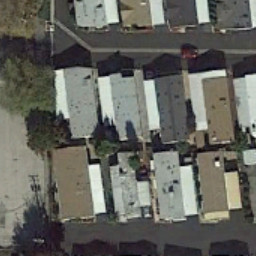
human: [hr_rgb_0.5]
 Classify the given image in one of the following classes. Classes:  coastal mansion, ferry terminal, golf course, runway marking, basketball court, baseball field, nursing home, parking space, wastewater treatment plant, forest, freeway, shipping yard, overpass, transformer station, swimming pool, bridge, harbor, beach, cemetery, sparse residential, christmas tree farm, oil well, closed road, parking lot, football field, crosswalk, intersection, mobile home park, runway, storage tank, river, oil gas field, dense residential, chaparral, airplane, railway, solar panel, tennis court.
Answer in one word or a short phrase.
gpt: mobile home park